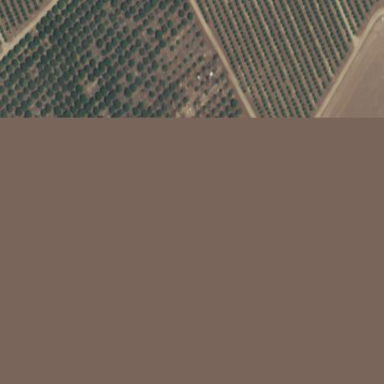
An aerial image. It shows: Orange orchard with rows of vibrant orange trees.